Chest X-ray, AP view. Patient: 36 years old, sex M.
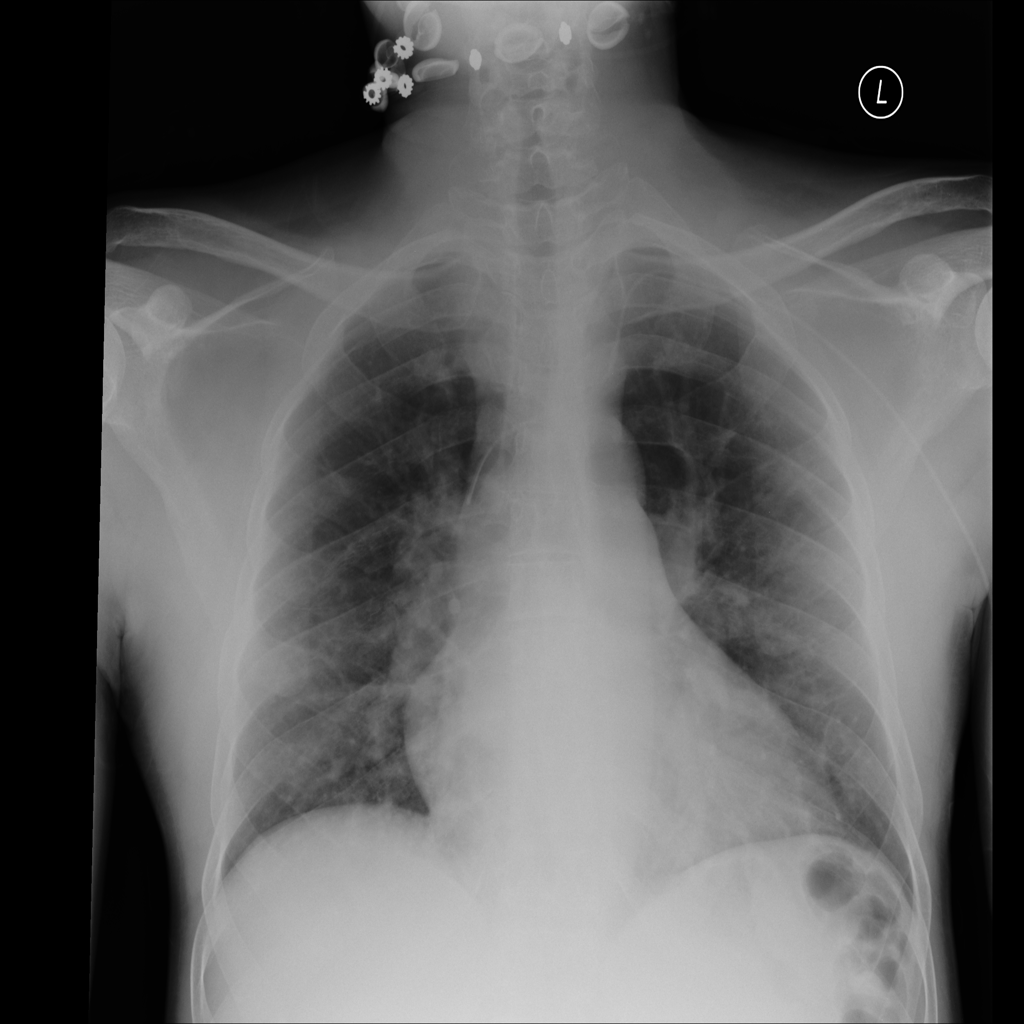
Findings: No Finding